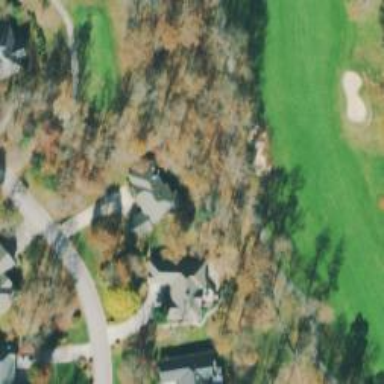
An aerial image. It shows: Service road used as golf cart path.